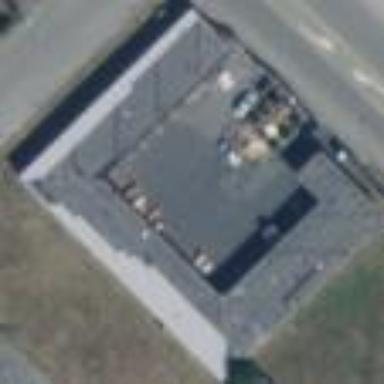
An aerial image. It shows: Building that is motel.